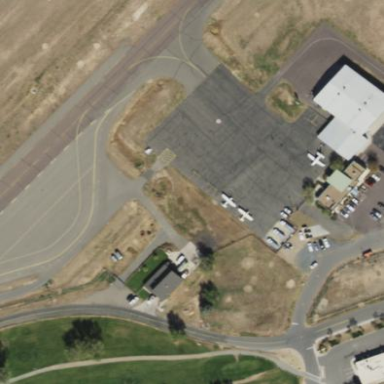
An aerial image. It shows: Apron at the airport.